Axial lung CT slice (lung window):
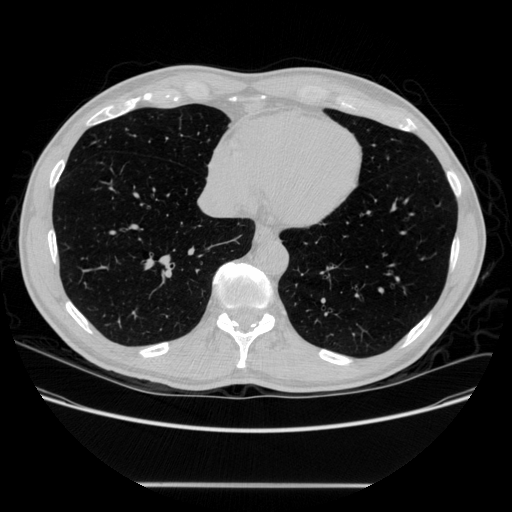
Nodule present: no